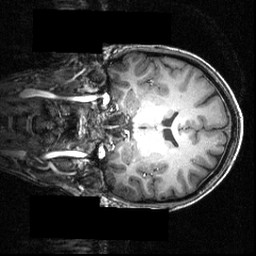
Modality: T1w
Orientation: coronal
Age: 25
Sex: male
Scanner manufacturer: siemens
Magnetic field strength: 3.951 T
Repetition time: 1.5 s
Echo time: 0.00335 s